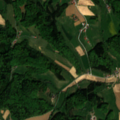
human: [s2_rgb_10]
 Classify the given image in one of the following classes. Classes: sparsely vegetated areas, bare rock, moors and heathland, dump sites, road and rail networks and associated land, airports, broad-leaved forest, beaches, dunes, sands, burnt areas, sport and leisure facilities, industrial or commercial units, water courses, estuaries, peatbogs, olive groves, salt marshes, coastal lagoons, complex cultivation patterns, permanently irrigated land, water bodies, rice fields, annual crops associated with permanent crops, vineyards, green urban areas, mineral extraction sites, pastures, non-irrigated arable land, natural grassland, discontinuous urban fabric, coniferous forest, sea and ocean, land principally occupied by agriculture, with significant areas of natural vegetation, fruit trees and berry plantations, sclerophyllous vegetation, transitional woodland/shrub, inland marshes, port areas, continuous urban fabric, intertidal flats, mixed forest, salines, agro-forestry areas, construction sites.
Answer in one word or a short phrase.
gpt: pastures, complex cultivation patterns, land principally occupied by agriculture, with significant areas of natural vegetation, broad-leaved forest